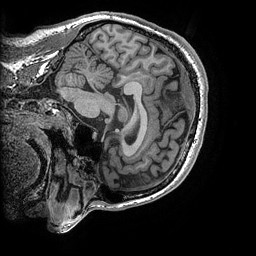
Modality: T1w
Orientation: sagittal
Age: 29
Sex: male
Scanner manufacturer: ge
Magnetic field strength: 3 T
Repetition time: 0.008184 s
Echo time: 0.003192 s